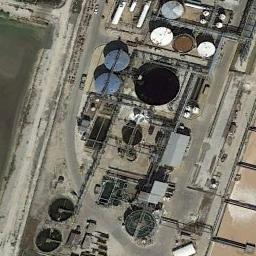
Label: storage_tank